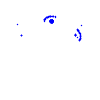
Particle: electron